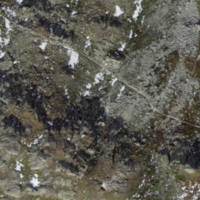
EUNIS habitat code: 31
Species observed at this site:
Huperzia selago